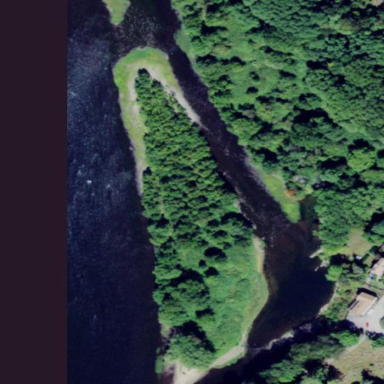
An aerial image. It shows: Islet surrounded by woodland.